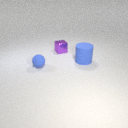
small blue rubber sphere to the left of small purple metal cube